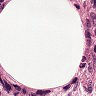
Metastatic tissue present: yes